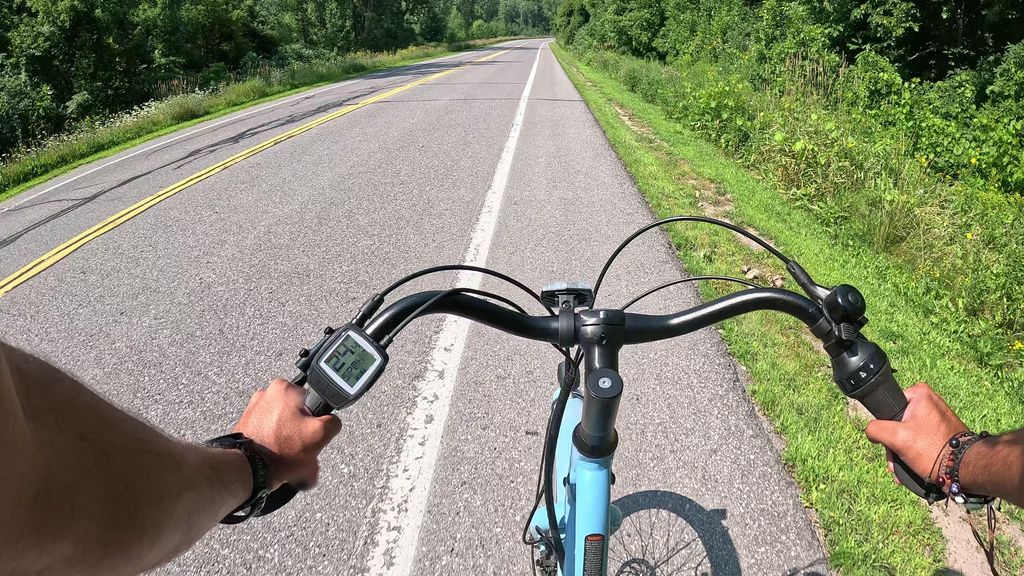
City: ottawa-gatineau